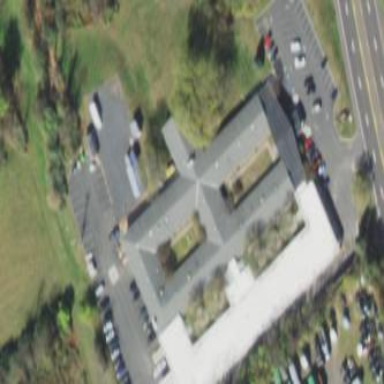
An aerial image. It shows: Nursing home.